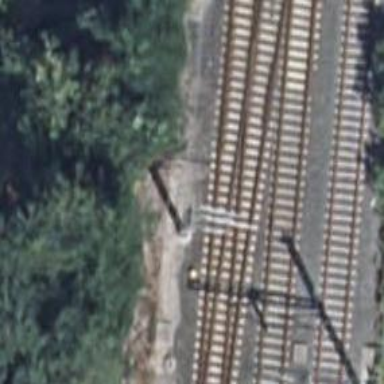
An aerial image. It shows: Railway track with contact line for electrification.